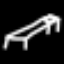
Label: bed